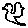
Label: bird